Question:
I have been tasked with developing Jenkins build for this legacy Java web project. To my surprise I am first trying to figure out what could be the reason to have two WebContent folders and is it even "OK" to have such a structure? Also, while packaging how should I list both the webxmls? This is what I have right now:
'''
<target name="packageWar" depends="packageJars">
<war destfile="../ear/${WAR_FILENAME}" webxml="Web Content/WEB-INF/web.xml">
<classes dir="Web Content/WEB-INF/classes" />
<lib dir="Web Content/WEB-INF/lib" />
<fileset dir="Web Content" excludes="WEB-INF/lib/**/*,WEB-INF/classes/**/*" />
.
.
.
</war>
</target>
'''
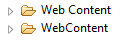
Answer: I ended up merging the differences into one Web Content folder and deleting the other as we realized that the other WebContent folder was not actually being used and needed to be deleted. This solved my problem without having to specify both web.xml files in Ant build script. Any better answer addressing the original question is most welcome.